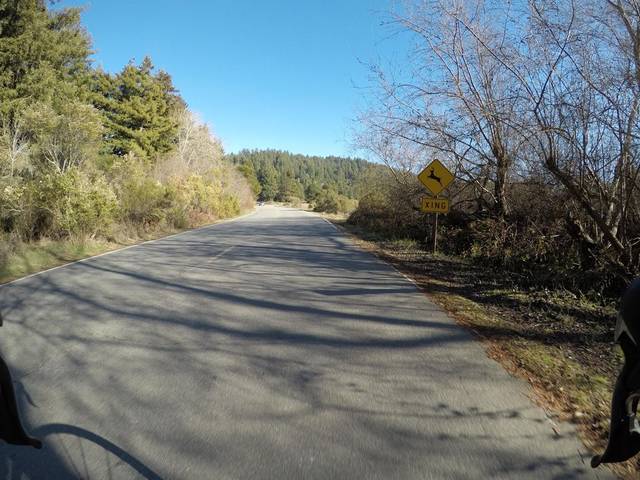
Region: United States
Coordinates: 37.043, -122.069